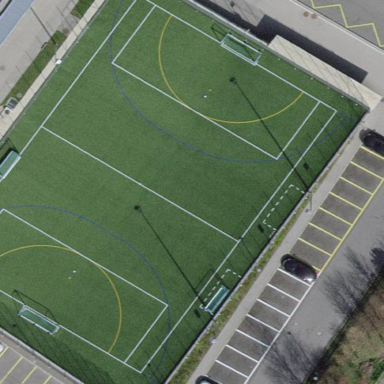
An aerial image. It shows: Soccer pitch for leisureland activities.